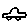
Label: car